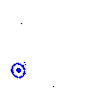
Particle: kaon